Interaction volume radius: 5 \u00c5
Interaction volume height: 40 \u00c5
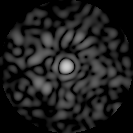
Disorder parameter: 0.8187